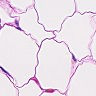
Metastatic tissue present: no